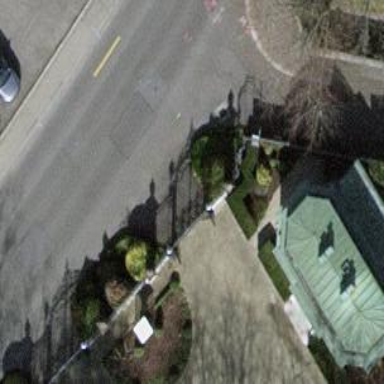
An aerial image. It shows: Gate.